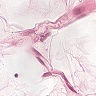
Metastatic tissue present: no